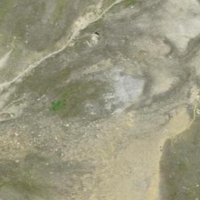
EUNIS habitat code: 31
Species observed at this site:
Gentianella campestris